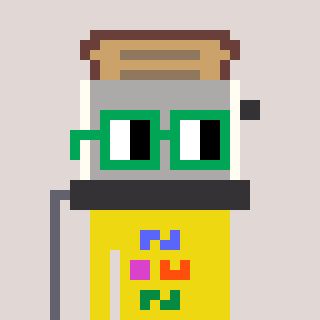
a pixel art character with square green glasses, a toaster-shaped head and a yellow-colored body on a warm background